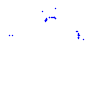
Particle: proton